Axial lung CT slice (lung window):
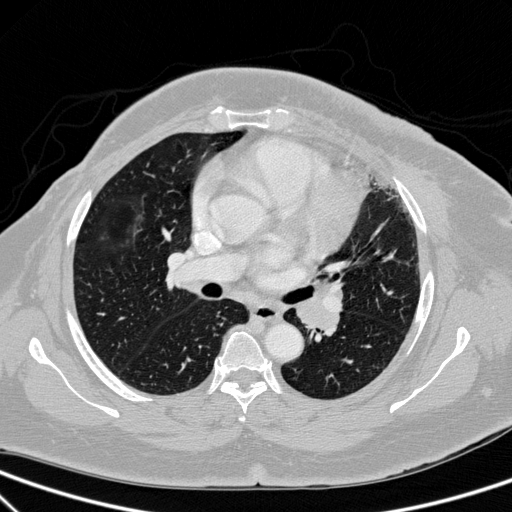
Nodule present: no